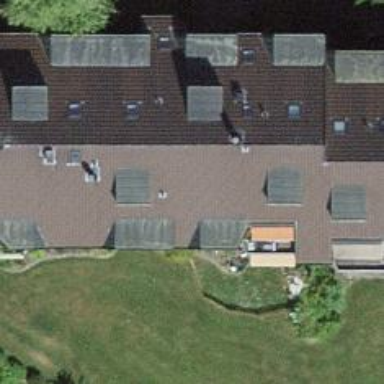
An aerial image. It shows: Building with apartments featuring unique double saltbox roof shape.